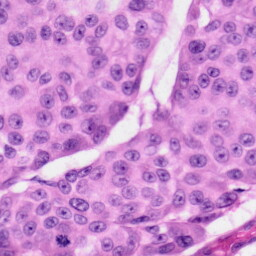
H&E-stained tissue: Skin